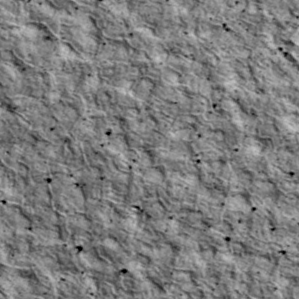
Label: non_frost